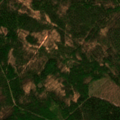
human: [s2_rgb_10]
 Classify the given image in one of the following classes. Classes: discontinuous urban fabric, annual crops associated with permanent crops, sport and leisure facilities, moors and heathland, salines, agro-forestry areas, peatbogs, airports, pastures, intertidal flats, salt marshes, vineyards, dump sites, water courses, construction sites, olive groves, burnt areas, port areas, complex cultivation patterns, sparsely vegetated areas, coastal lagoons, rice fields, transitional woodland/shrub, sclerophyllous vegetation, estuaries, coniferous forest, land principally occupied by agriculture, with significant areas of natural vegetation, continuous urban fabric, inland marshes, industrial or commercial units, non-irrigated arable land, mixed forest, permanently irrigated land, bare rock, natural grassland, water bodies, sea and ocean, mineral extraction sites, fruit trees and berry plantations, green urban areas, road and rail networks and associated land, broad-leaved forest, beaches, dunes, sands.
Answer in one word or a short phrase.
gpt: mixed forest, transitional woodland/shrub